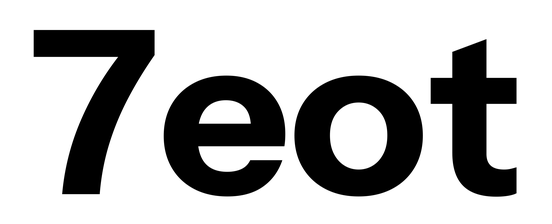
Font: InstrumentSans_Bold